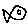
Label: fish